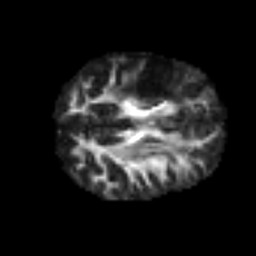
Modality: FA
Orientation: axial
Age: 55
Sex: male
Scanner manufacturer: siemens
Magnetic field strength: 3 T
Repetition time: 6.1 s
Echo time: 0.101 s